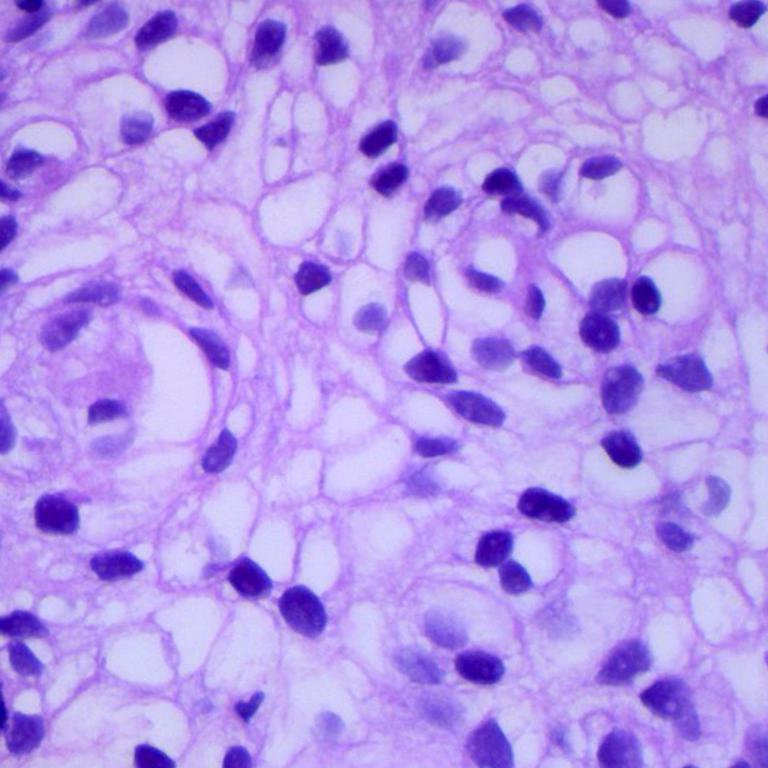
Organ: lung
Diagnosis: squamous carcinomas